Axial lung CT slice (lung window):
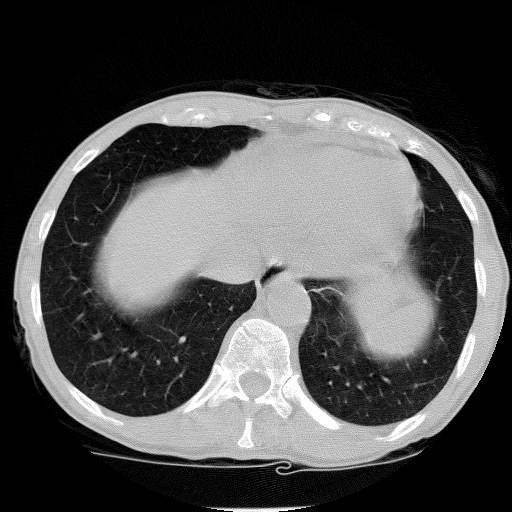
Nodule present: no